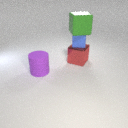
small blue rubber cube above large red metal cube